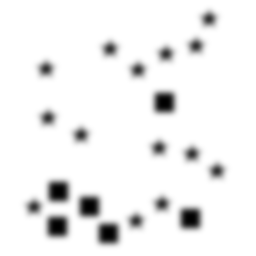
Squares: 6
Triangles: 0
Stars: 14
Total shapes: 20